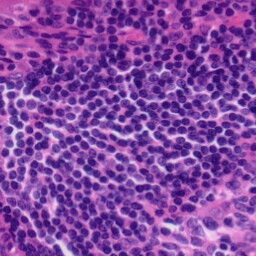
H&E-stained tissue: Tonsil